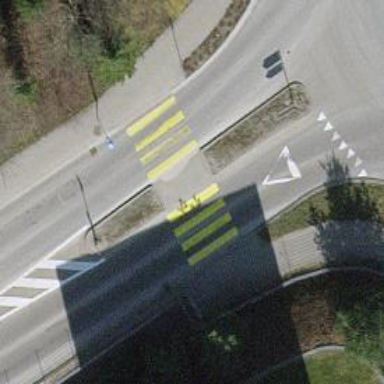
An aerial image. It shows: Uncontrolled zebra crossing on the road.